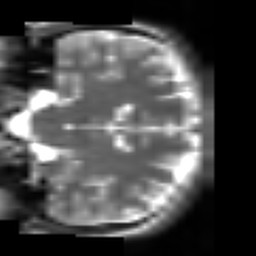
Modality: T2w
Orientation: coronal